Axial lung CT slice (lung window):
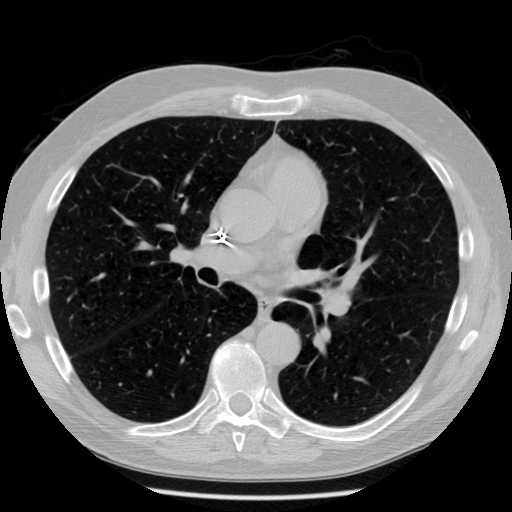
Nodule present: no